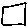
Label: square